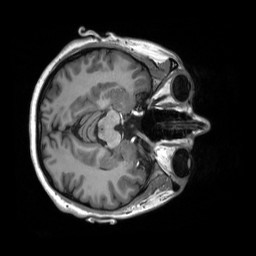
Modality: T1w
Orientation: axial
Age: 18
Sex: male
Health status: healthy
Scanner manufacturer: siemens
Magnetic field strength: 3 T
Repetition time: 2.53 s
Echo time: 0.00219 s